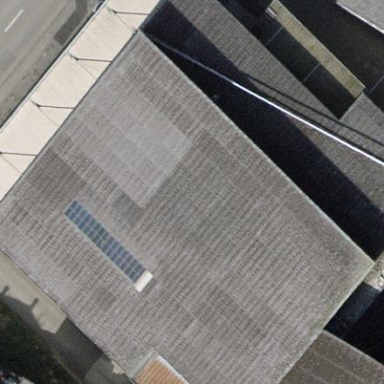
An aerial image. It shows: Industrial building.